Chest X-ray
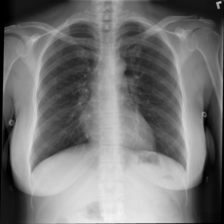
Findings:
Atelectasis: negative
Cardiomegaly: negative
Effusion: negative
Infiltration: negative
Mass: negative
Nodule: negative
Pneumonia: negative
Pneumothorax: negative
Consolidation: negative
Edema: negative
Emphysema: negative
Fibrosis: negative
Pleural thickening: negative
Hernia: negative